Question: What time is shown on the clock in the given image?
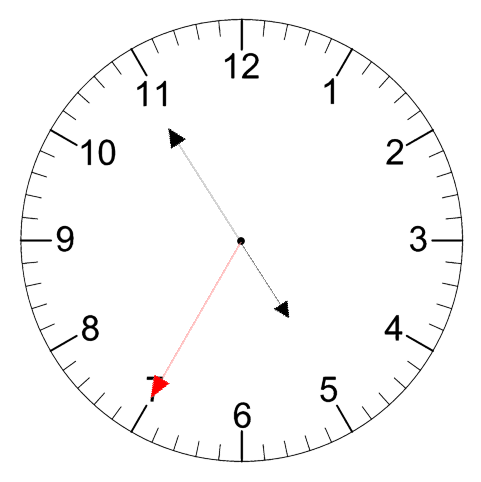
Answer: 04:54:35